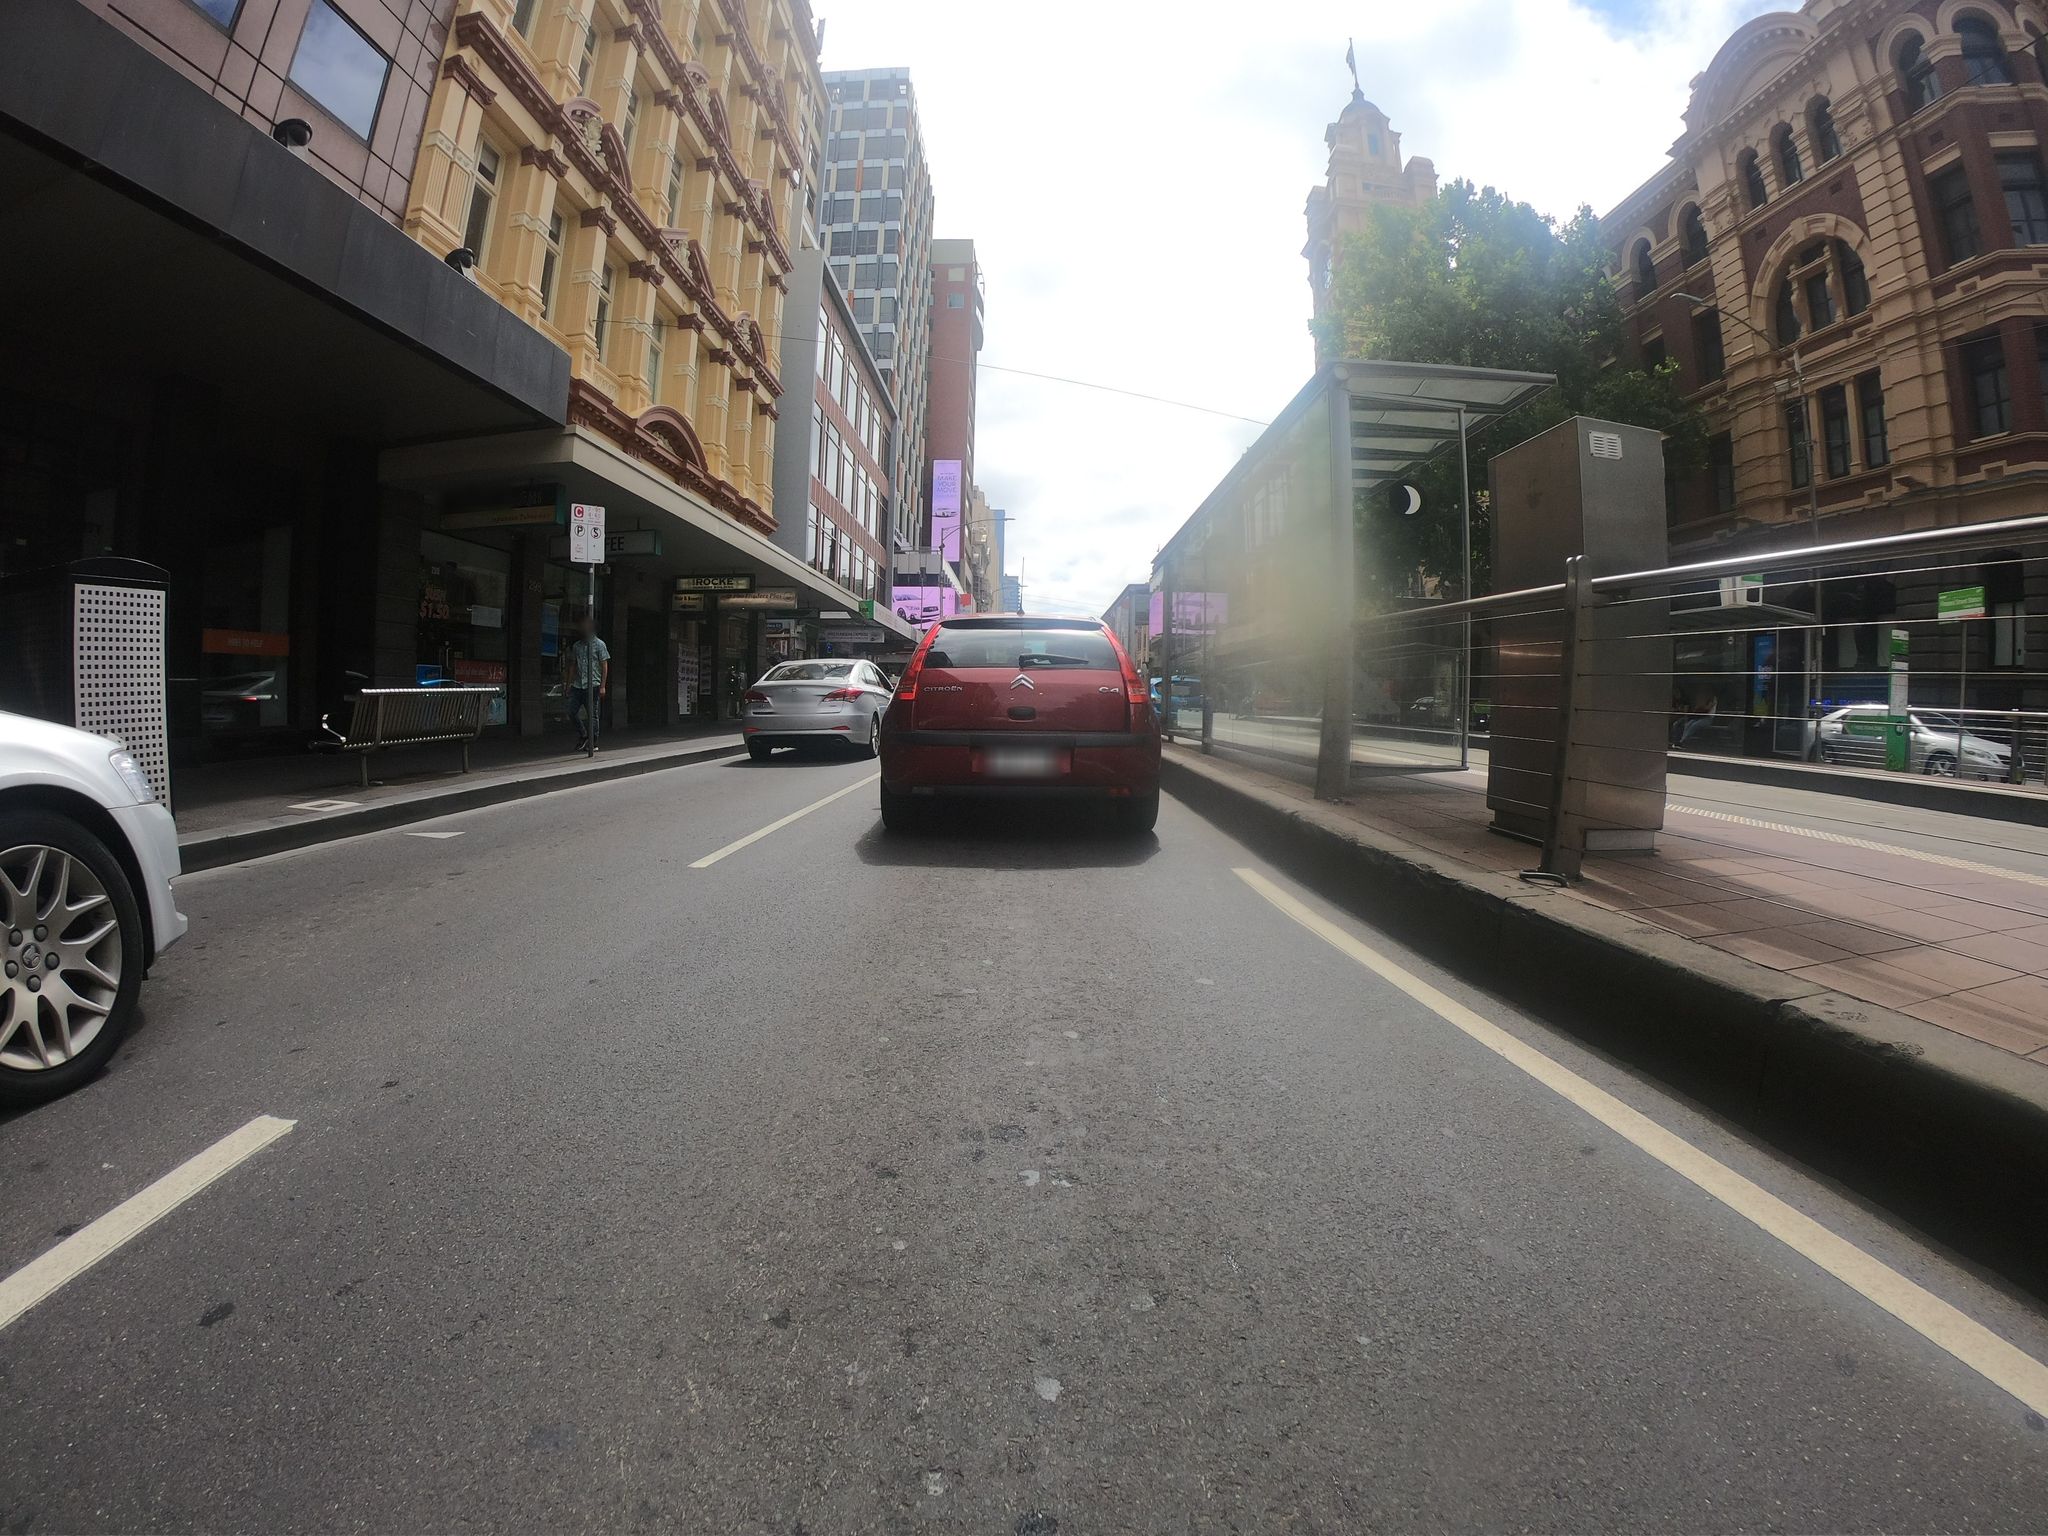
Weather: clear
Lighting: day
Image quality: good
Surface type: driving surface
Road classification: footway, corridor, pedestrian
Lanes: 2
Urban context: urban centre
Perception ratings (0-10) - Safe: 4.99, Lively: 8.02, Beautiful: 7.06, Boring: 0.85, Depressing: 4.75, Wealthy: 5.54